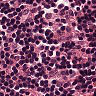
Metastatic tissue present: no